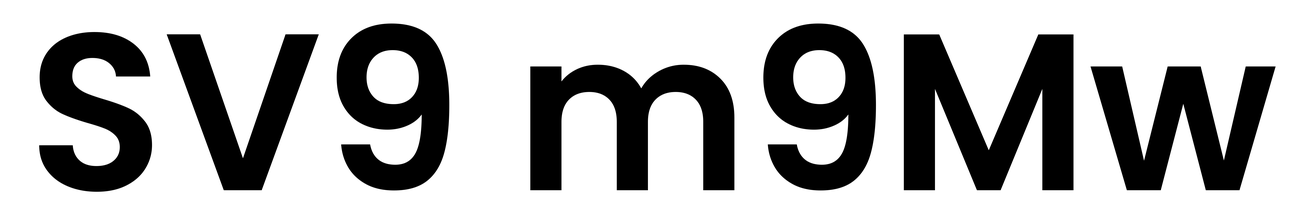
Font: Poppins-SemiBold